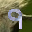
Label: 9